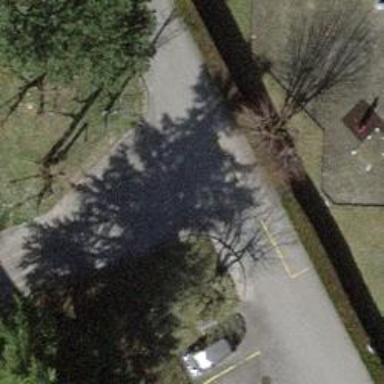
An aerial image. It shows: Alley classified as service road.